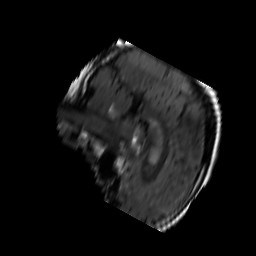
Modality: FLAIR
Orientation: sagittal
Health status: ill
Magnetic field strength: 3 T